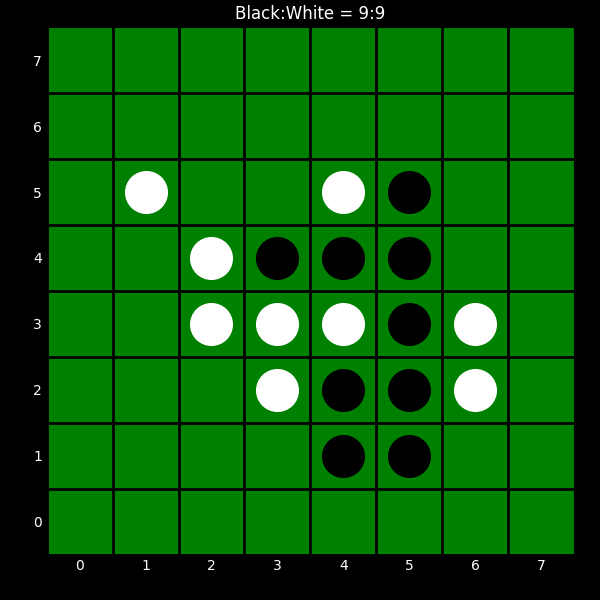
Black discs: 9
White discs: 9